Question:
Im really stuck making the markup for this kind of table I almost spend 2hrs reading the difference between rowspan and colspan. Im badly need help for this guys.
Thanks
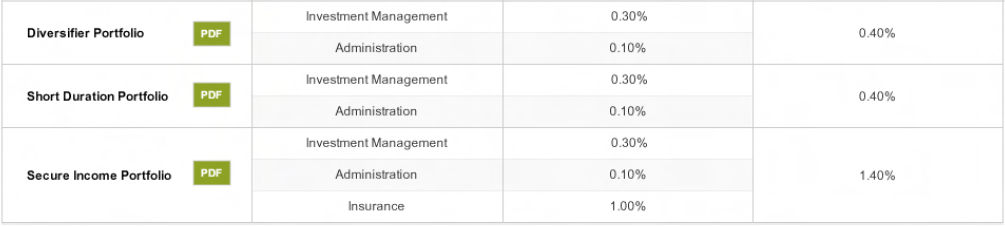
Answer: Code for first two rows:
'''
<html>
<head>
<title>
</title>
</head>
<body>
<table border="2">
<tr>
<td rowspan="2">Diversifier Portfolio PDF</td>
<td>Investment Management</td>
<td>0.30%</td>
<td rowspan="2">0.40%</td>
</tr>
<tr>
<td>Administration</td>
<td>0.10%</td>
</tr>
</table>
</body>
</html>
'''
Edit: I was too slow :'(